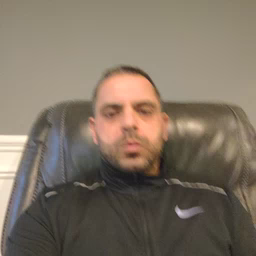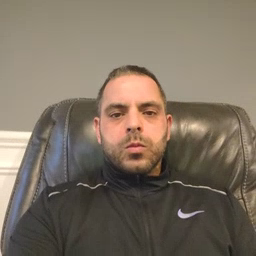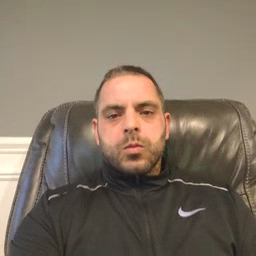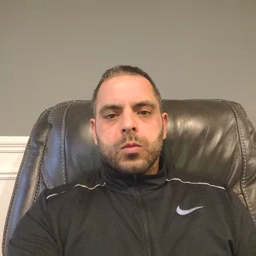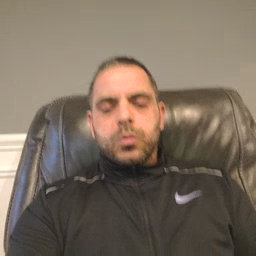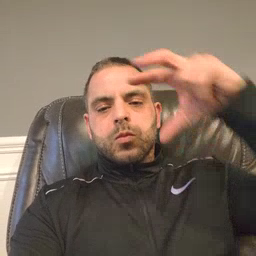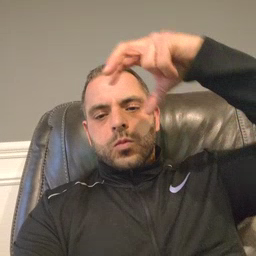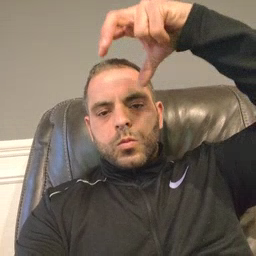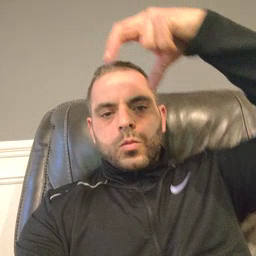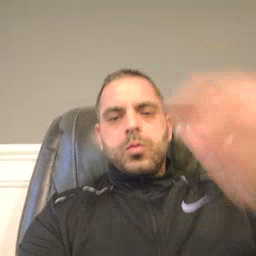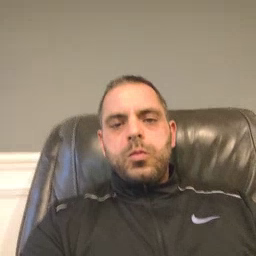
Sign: helicopter